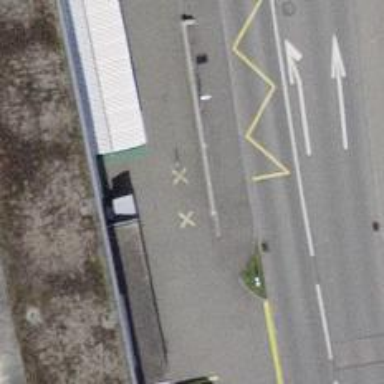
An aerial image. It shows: Platform for public transport on the road.